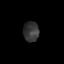
Tissue: prostate
Cell type: Myeloid cells
Senescence score: 0.3587
Nuclear area (px): 304
Mean DAPI intensity: 54.612